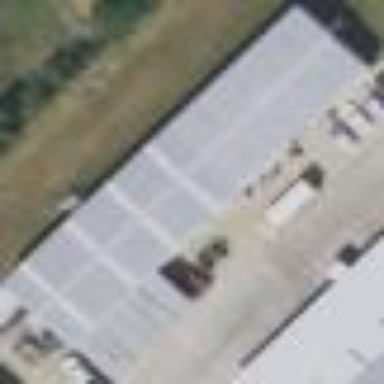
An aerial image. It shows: Car repair building.